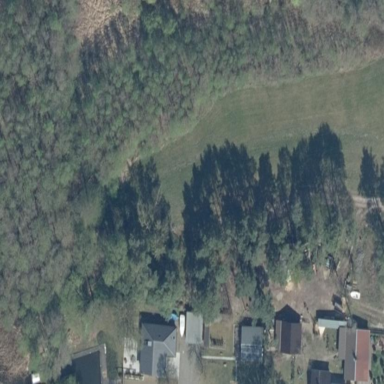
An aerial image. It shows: Broadleaved woodland area.